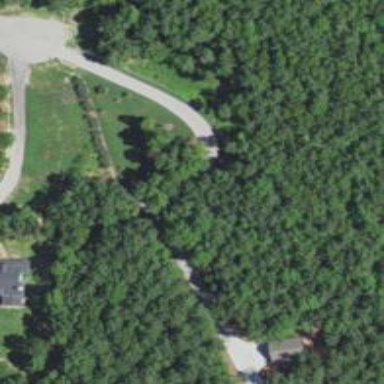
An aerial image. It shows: Driveway.